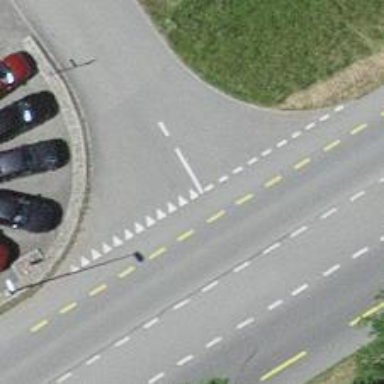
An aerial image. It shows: Road with "give way" sign.